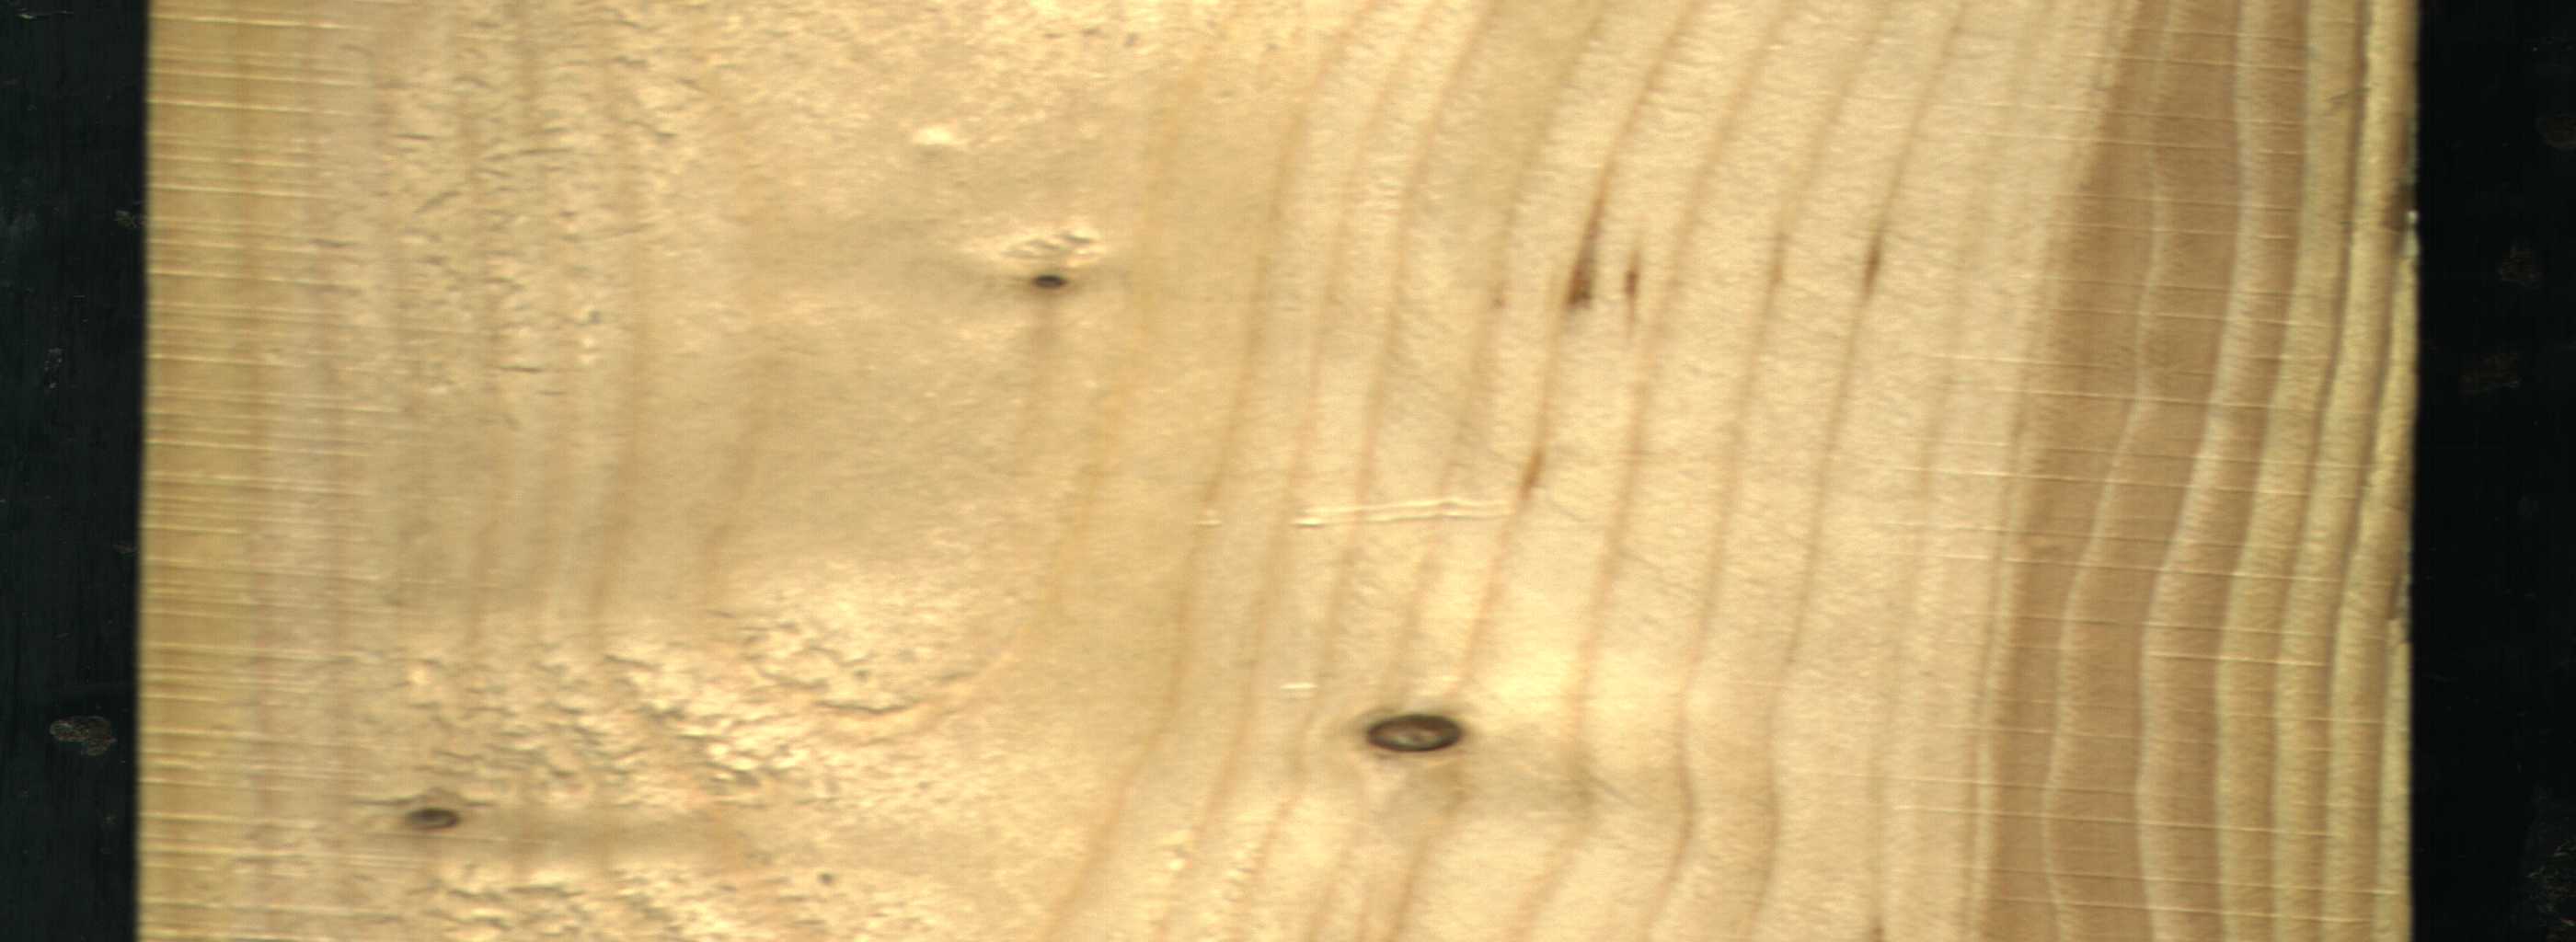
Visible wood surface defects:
Dead_Knot
Live_Knot
Live_Knot